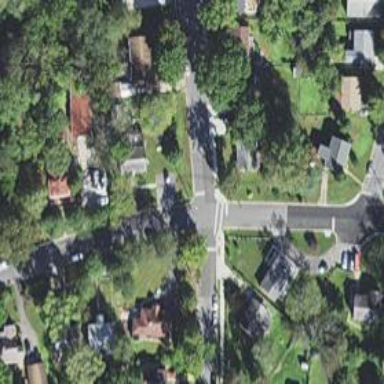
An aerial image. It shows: Road with stop sign.